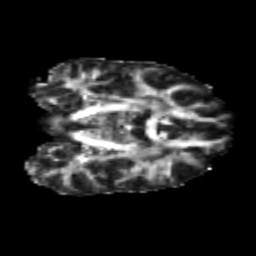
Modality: FA
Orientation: coronal
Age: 26
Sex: female
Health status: healthy
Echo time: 0.074 s